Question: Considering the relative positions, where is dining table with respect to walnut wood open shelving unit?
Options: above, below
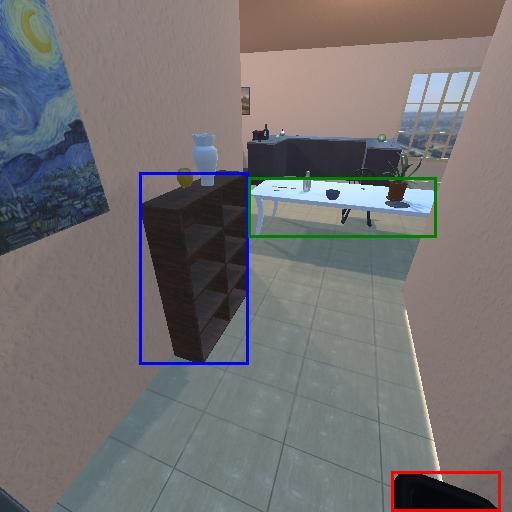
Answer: above